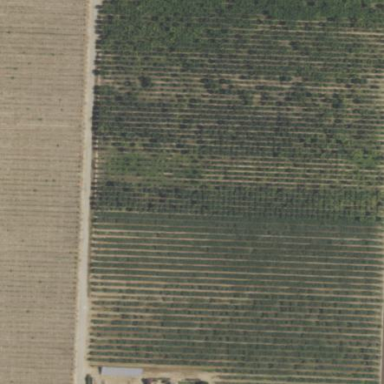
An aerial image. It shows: Orchard.